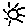
Label: sun